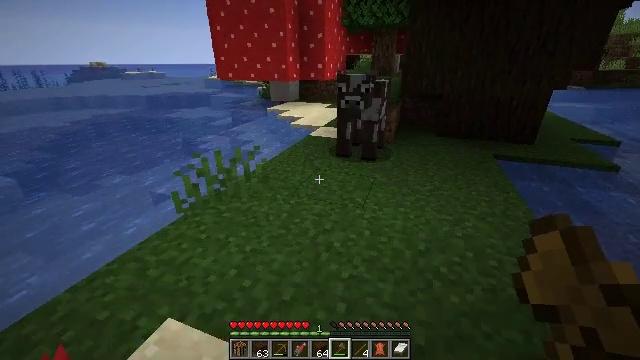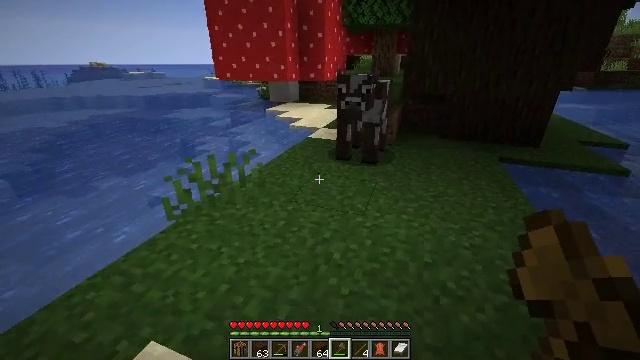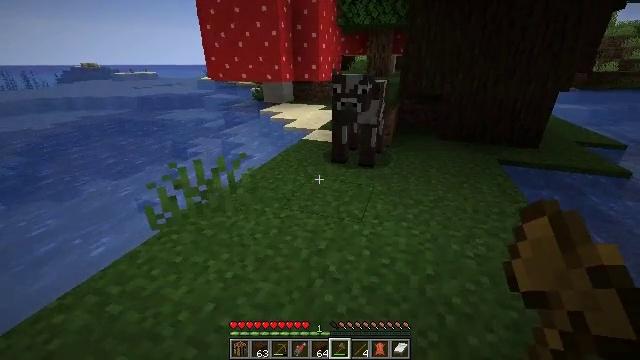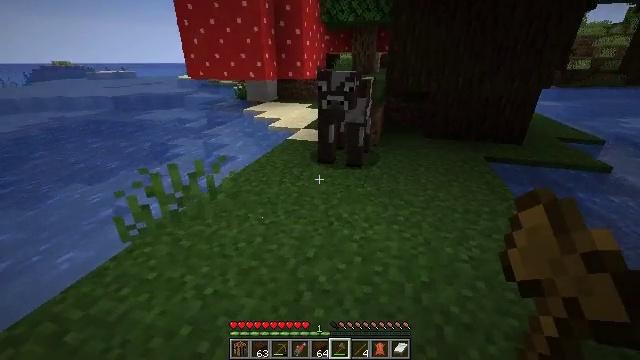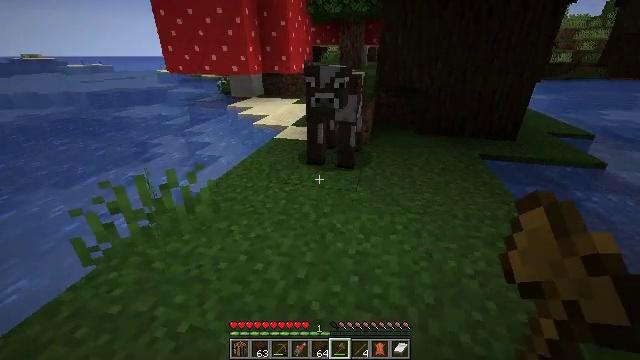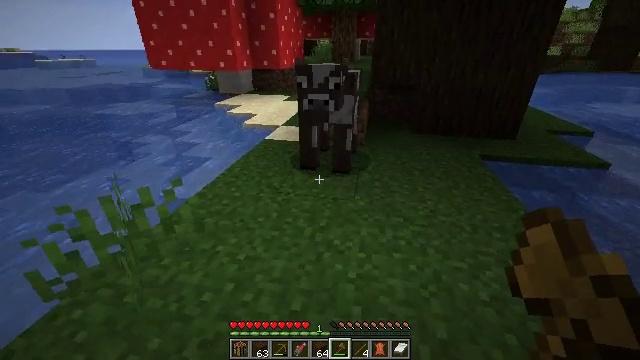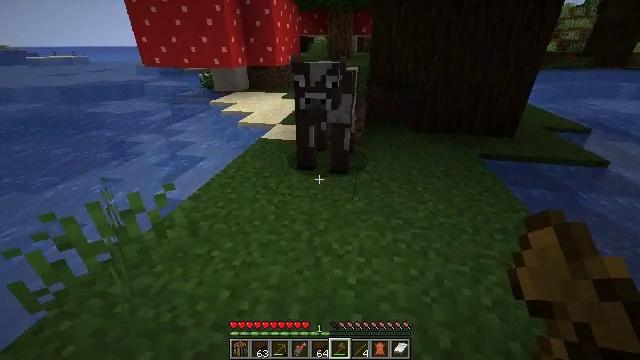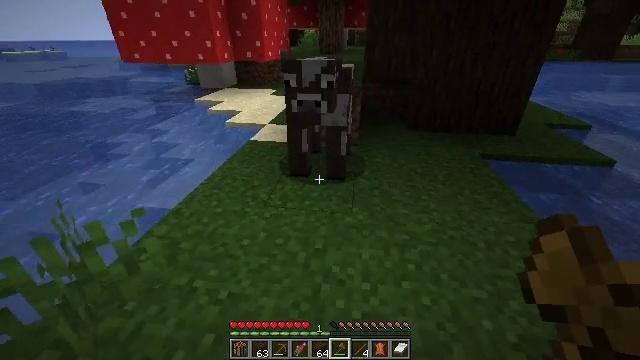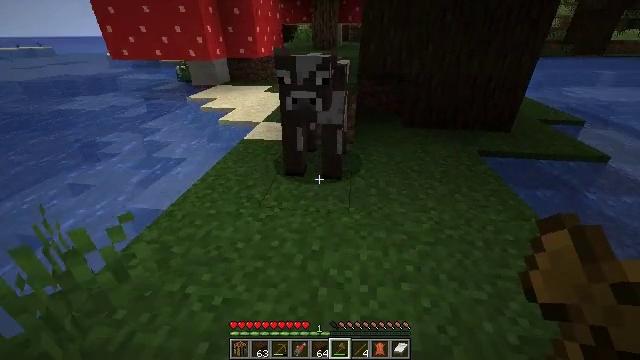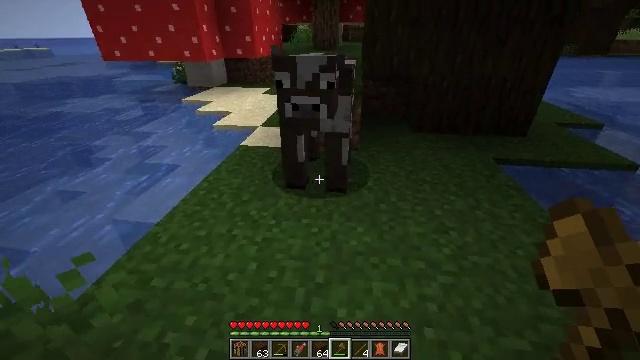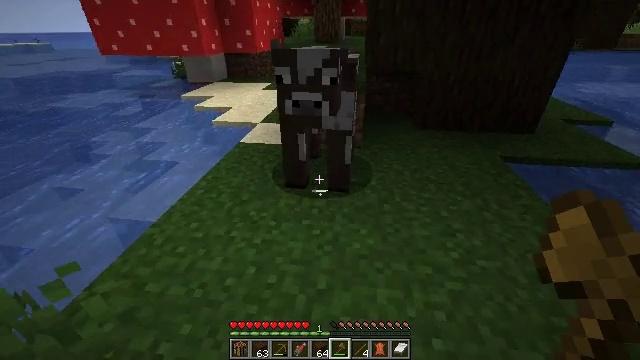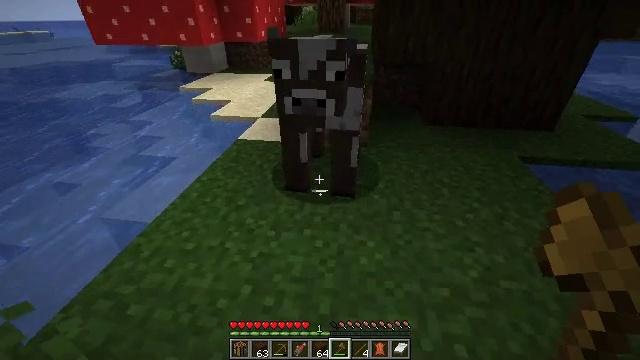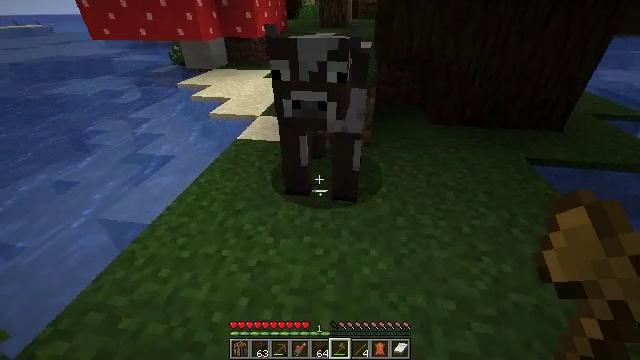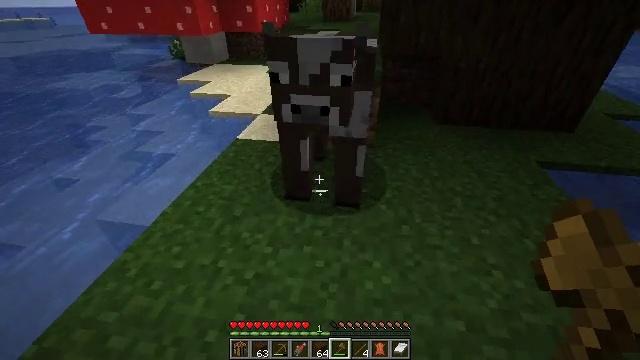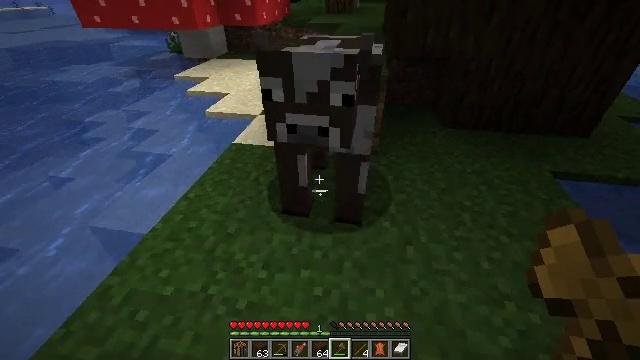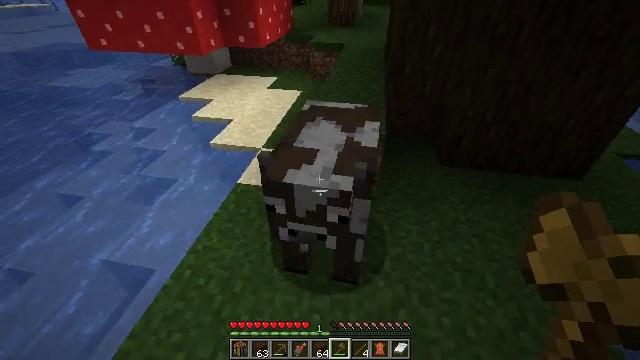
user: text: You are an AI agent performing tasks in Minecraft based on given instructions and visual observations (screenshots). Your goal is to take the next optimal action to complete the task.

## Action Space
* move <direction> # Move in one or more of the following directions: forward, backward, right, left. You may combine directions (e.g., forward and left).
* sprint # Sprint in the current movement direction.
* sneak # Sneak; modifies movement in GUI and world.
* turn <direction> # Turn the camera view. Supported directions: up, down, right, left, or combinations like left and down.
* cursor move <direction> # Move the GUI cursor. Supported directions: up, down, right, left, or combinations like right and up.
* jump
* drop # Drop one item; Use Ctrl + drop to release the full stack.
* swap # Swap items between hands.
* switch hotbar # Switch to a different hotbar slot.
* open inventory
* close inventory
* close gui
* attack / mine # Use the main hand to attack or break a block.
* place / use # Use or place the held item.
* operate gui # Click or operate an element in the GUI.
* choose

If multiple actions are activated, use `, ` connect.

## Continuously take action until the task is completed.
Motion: motion action
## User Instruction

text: Combat the cow.
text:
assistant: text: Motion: move forward
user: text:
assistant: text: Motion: move forward, turn right
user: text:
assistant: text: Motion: move forward, turn right
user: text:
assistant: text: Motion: move forward, turn right and down
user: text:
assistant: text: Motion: move forward, turn right and down
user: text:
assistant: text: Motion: move forward
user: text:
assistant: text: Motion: move forward, turn right and down
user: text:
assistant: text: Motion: move forward, turn right
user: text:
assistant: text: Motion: move forward
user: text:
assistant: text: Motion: move forward, turn down
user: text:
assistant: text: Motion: move forward, turn down
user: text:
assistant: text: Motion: move forward
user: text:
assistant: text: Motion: move forward, turn down
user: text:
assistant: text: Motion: move forward, turn down, jump
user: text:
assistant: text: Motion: move forward, turn down, jump
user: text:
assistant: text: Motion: move forward, turn down, jump
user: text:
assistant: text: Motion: move forward, turn down, jump
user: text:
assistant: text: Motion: move forward, turn down
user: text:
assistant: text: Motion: move forward, turn down
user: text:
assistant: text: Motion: no_op
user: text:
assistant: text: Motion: attack / mine
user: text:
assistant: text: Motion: attack / mine
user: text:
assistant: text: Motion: attack / mine
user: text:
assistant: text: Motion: no_op
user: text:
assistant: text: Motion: no_op
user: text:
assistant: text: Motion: no_op